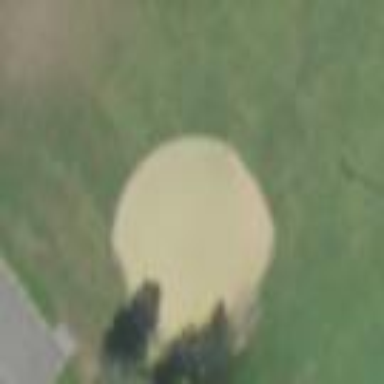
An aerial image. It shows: Baseball pitch for leisure land activities.